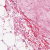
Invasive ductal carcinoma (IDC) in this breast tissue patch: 0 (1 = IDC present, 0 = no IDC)